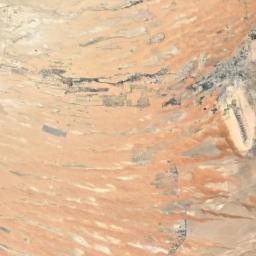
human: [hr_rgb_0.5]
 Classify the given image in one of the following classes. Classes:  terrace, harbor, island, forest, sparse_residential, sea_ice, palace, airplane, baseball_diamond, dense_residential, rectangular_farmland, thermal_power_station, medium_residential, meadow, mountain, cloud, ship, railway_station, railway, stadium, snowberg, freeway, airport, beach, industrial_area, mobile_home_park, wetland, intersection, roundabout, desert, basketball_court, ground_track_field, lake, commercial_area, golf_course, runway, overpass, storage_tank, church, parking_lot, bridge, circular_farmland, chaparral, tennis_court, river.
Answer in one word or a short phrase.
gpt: desert